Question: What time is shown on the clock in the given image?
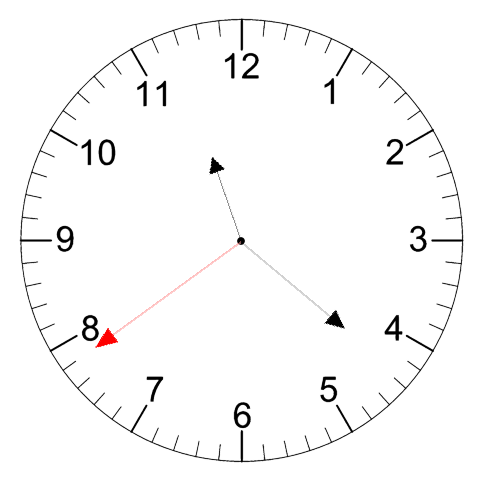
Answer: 11:21:39